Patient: sex M, age 52
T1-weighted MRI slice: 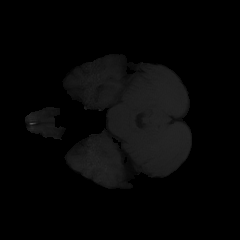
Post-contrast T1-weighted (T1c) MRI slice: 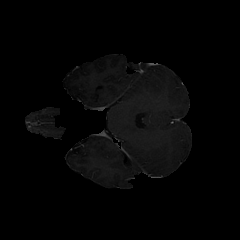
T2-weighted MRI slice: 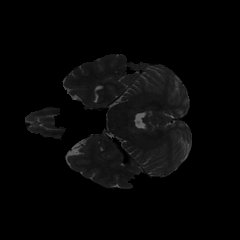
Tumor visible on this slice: no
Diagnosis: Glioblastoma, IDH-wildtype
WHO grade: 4